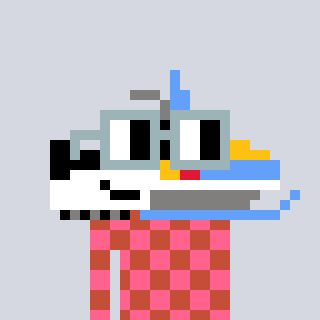
a pixel art character with square dark gray glasses, a snowmobile-shaped head and a rust-colored body on a cool background